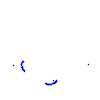
Particle: pion